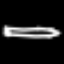
Label: pencil